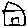
Label: house